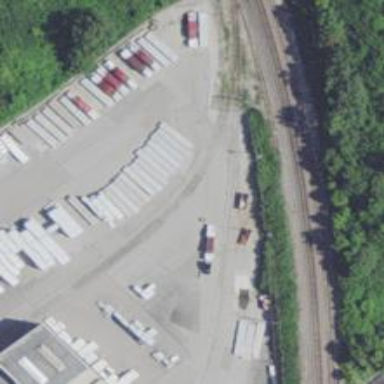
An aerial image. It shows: Railway yard used for servicing trains.